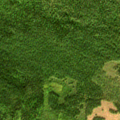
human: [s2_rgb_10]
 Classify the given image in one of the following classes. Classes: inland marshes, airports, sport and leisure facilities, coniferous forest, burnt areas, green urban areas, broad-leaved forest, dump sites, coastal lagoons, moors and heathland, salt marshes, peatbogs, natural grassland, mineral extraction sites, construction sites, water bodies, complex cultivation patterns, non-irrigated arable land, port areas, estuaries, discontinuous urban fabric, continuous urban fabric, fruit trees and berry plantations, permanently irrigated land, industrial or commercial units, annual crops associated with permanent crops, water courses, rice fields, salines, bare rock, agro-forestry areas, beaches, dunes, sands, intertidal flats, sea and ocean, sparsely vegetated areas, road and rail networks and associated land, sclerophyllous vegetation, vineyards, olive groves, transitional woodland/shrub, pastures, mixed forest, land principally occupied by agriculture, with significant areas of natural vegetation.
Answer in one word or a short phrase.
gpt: coniferous forest